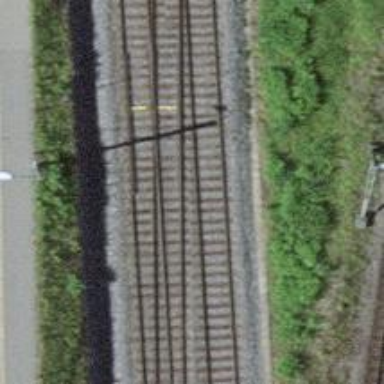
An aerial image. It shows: Single-track electrified railway siding with contact line for service.